Aerial crown-view tile of a tropical tree (Barro Colorado Island, Panama), acquired 20241014:
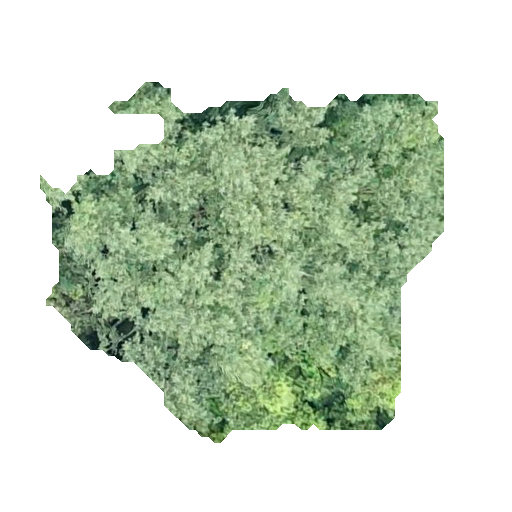
Species: Hieronyma alchorneoides
GBIF accepted scientific name: Hieronyma alchorneoides
Crown area: 162.287 m²